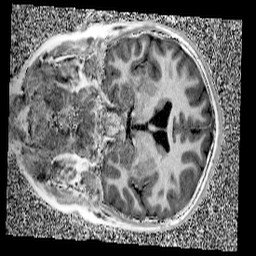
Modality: UNIT1
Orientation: coronal
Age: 10
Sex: male
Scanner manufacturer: siemens
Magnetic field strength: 3 T
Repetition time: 4 s
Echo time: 0.00299 s